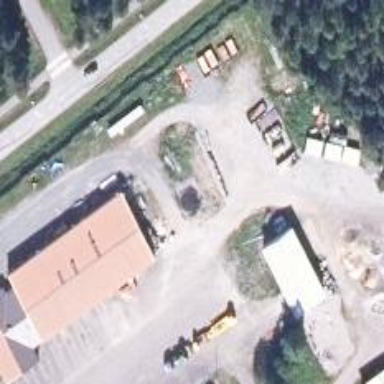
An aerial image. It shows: Warehouse.